Interaction volume radius: 5 \u00c5
Interaction volume height: 25 \u00c5
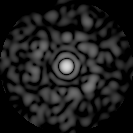
Disorder parameter: 0.8793